Question: SQL novice here.
I have this schema:

What I need in plain English is:
I've tried
'''
SELECT COUNT (DISTINCT uid ) from nodes UNION SELECT COUNT (DISTINCT uid) from ways ;
SELECT distinct nodes.uid from nodes JOIN ways on nodes.uid = ways.uid ;
sqlite> SELECT COUNT (DISTINCT uid ) from nodes UNION SELECT COUNT (DISTINCT uid) from ways ;
1195
2182
sqlite> SELECT uid from nodes FULL OUTER JOIN ways on nodes.uid = ways.iud ;
Error: RIGHT and FULL OUTER JOINs are not currently supported
SELECT COUNT (DISTINCT iud) FROM (SELECT DISTINCT uid from nodes as uid UNION SELECT DISTINCT uid from ways as uid as subq);
SELECT count (distinct nodes.uid) from nodes JOIN ways on nodes.uid = ways.uid ;
'''
takes ages and i'm not sure nodes.uid = ways.uid is the correct way to go
Any idea ?
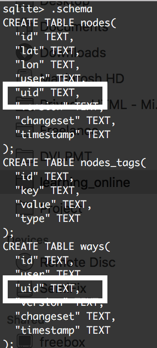
Answer: I think i got it
'''
SELECT COUNT (DISTINCT uid) from (SELECT DISTINCT uid from nodes UNION SELECT DISTINCT uid from ways) as subq ;
'''